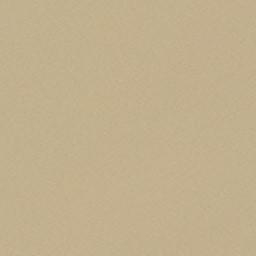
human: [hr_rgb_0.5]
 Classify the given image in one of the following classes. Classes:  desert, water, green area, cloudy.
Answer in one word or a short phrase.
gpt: desert